Question: I have two UITextfields as follows,

If the user enter 4 digits in the first textfield, then the second textfield should becomesfirstresponder. I have tried below code,
'''
- (BOOL)textField:(UITextField *)textField shouldChangeCharactersInRange:(NSRange)range replacementString:(NSString *)string
{
int num = [textField.text length] - range.length;
if(textField==pin && num ==4)
{
[cpin becomeFirstResponder];
}
}
'''
This works like, the user has to enter the fifth digit. I want the second textfield to becomes responder after entering four digits in the first UITextfield. How to do that?
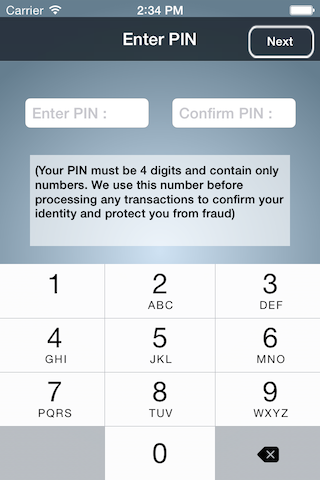
Answer: You need to omit the RANGE parameter..
'''
- (BOOL)textField:(UITextField *)textField shouldChangeCharactersInRange:(NSRange)range replacementString:(NSString *)string
{
if([textField.text length] == 3 && ![string isEqualToString:@""]) // Verify that replacementString is a digit and not a backspace
{
textField.text = [textField.text stringByAppendingString:string];
[cpin becomeFirstResponder];
return NO;
}
return YES;
}
'''